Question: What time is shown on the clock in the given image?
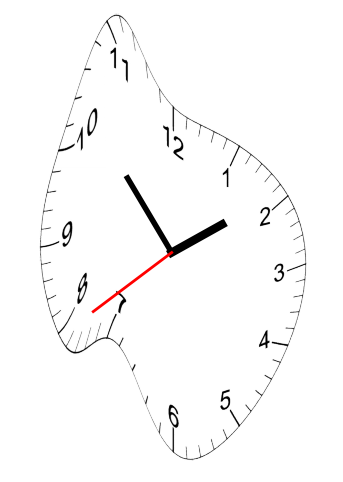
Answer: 01:52:39